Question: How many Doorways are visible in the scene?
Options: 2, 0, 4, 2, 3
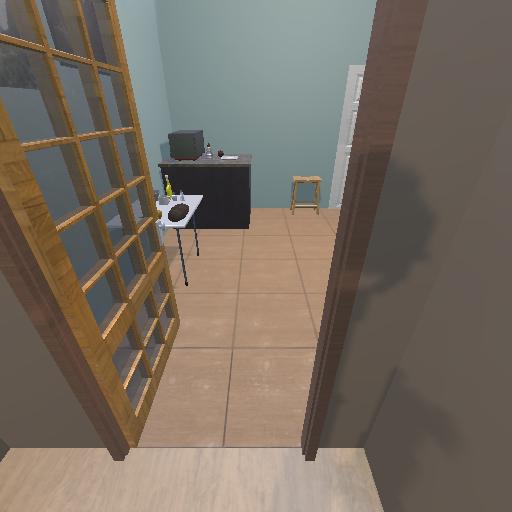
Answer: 2